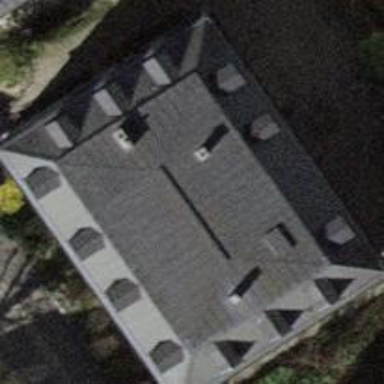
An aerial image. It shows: Building with distinctive mansard roof shape.